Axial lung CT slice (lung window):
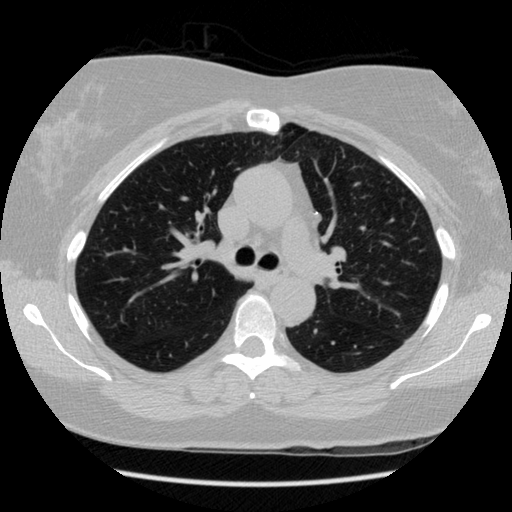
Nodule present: no